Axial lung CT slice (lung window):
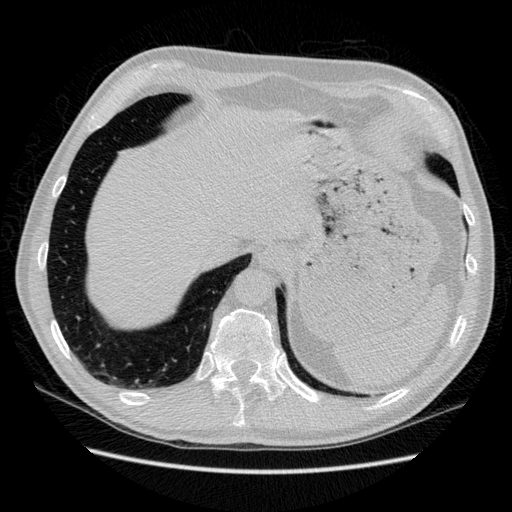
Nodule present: no